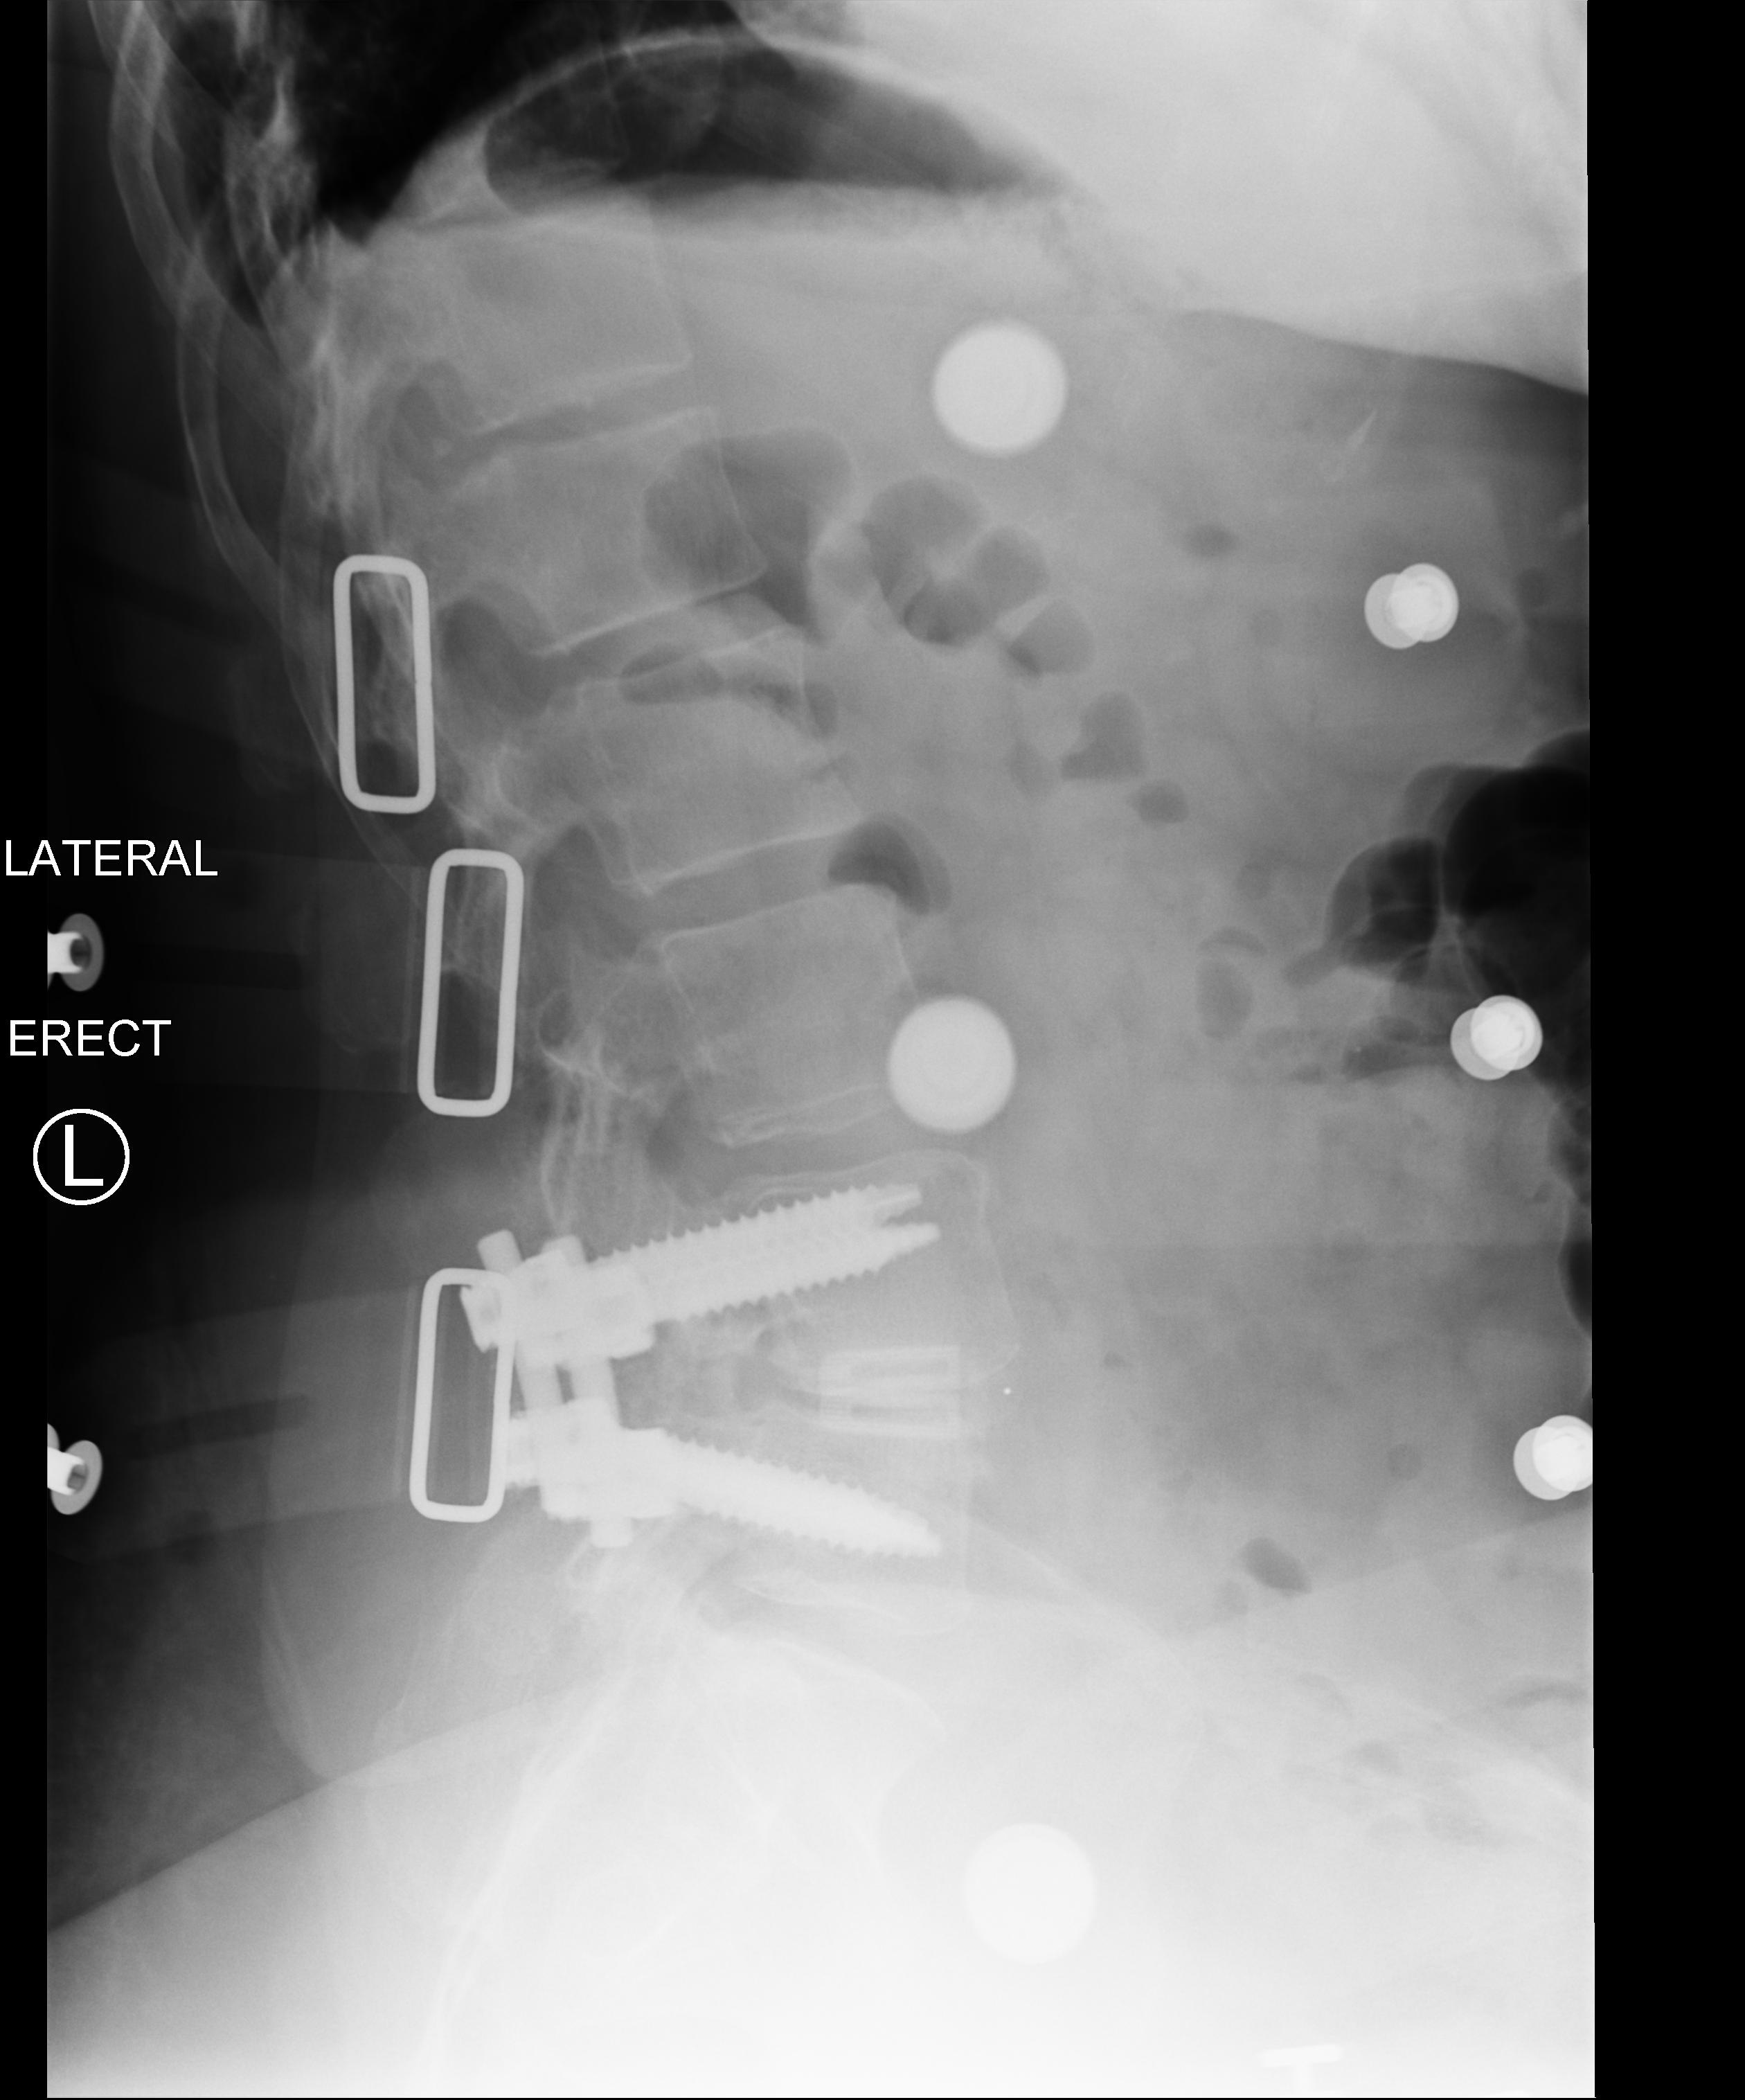
View: LATERAL
Implant manufacturer: orthofix firebird